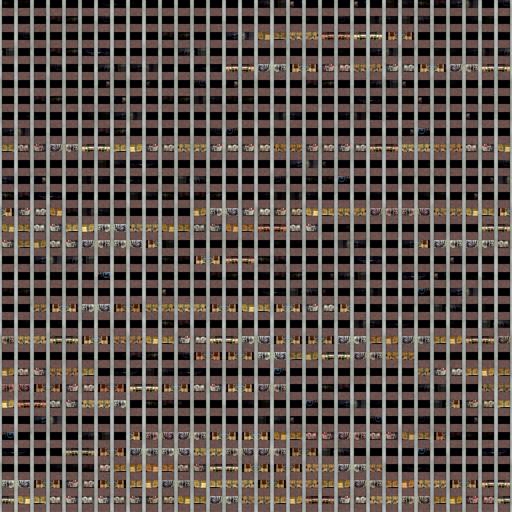
Tags: facade night skyscraper wall window windows